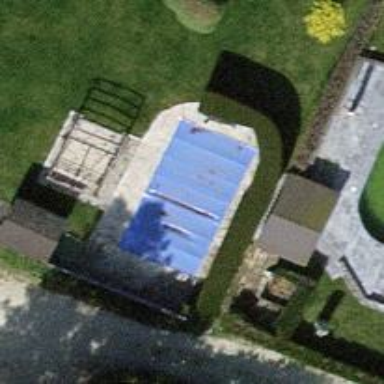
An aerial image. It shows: Outdoor swimming pool located in leisure land.